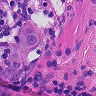
Metastatic tissue present: yes